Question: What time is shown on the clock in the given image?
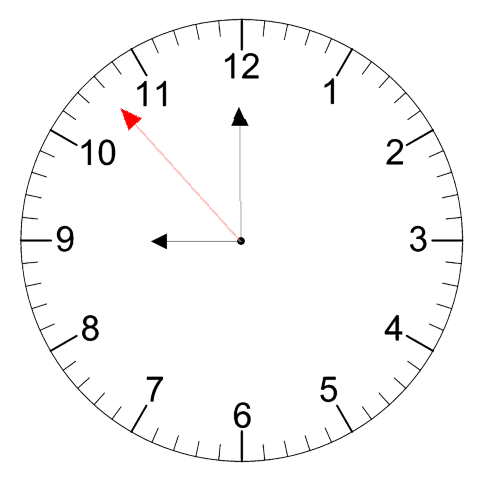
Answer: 08:59:53